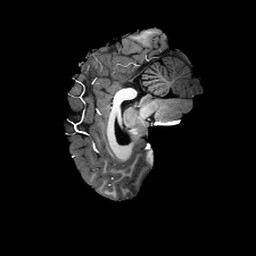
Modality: T1w
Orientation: sagittal
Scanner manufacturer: siemens
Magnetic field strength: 6.98 T
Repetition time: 3.1 s
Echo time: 0.00356 s